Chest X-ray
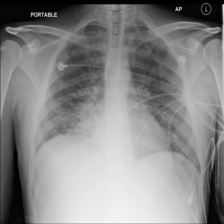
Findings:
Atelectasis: negative
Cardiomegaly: negative
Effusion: negative
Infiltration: positive
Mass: negative
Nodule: negative
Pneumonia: negative
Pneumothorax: negative
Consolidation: negative
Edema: negative
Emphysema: negative
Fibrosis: negative
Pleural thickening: negative
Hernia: negative